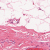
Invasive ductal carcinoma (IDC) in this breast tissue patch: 0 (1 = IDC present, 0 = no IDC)